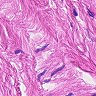
Metastatic tissue present: no